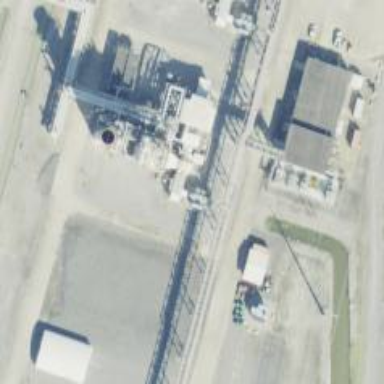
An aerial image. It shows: Gas turbine power generator.